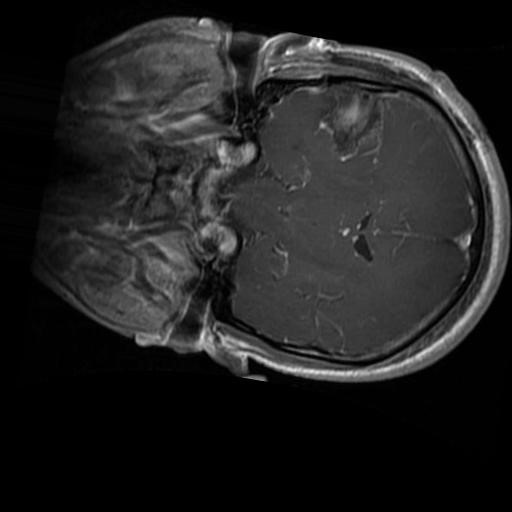
Label: brain_glioma